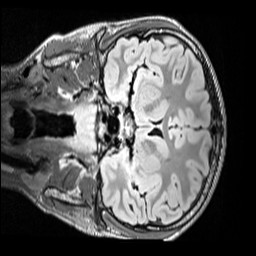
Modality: FLAIR
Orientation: coronal
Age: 13
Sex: male
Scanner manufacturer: siemens
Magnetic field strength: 3 T
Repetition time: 5 s
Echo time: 0.388 s